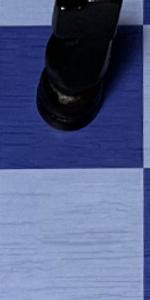
Label: Empty